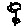
Label: flower